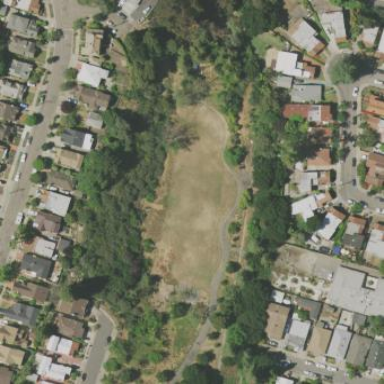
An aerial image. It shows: Park.